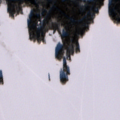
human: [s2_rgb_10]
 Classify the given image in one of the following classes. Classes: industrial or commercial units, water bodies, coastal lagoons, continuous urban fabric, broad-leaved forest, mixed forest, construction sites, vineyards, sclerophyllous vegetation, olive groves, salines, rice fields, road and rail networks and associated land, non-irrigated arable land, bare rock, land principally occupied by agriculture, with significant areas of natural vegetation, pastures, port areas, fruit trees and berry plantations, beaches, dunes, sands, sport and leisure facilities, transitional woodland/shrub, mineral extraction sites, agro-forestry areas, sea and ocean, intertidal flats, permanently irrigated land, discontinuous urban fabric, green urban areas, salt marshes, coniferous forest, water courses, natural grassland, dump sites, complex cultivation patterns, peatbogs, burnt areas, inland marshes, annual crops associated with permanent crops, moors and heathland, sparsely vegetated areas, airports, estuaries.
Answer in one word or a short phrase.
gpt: mixed forest, water bodies